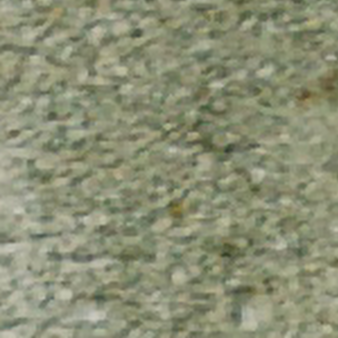
Label: other